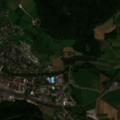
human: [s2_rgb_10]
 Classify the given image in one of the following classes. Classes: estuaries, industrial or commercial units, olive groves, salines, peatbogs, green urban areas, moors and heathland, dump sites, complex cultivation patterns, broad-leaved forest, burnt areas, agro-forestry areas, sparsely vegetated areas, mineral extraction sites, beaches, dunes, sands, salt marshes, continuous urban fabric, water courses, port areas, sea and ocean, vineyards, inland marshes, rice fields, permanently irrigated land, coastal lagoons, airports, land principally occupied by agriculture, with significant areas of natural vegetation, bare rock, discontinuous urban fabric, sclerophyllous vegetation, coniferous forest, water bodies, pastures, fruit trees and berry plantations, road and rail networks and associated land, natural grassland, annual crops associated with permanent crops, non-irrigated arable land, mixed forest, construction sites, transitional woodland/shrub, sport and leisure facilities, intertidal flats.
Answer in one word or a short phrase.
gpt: discontinuous urban fabric, non-irrigated arable land, pastures, mixed forest